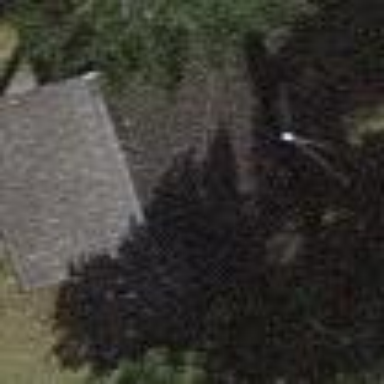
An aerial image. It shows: Shed.